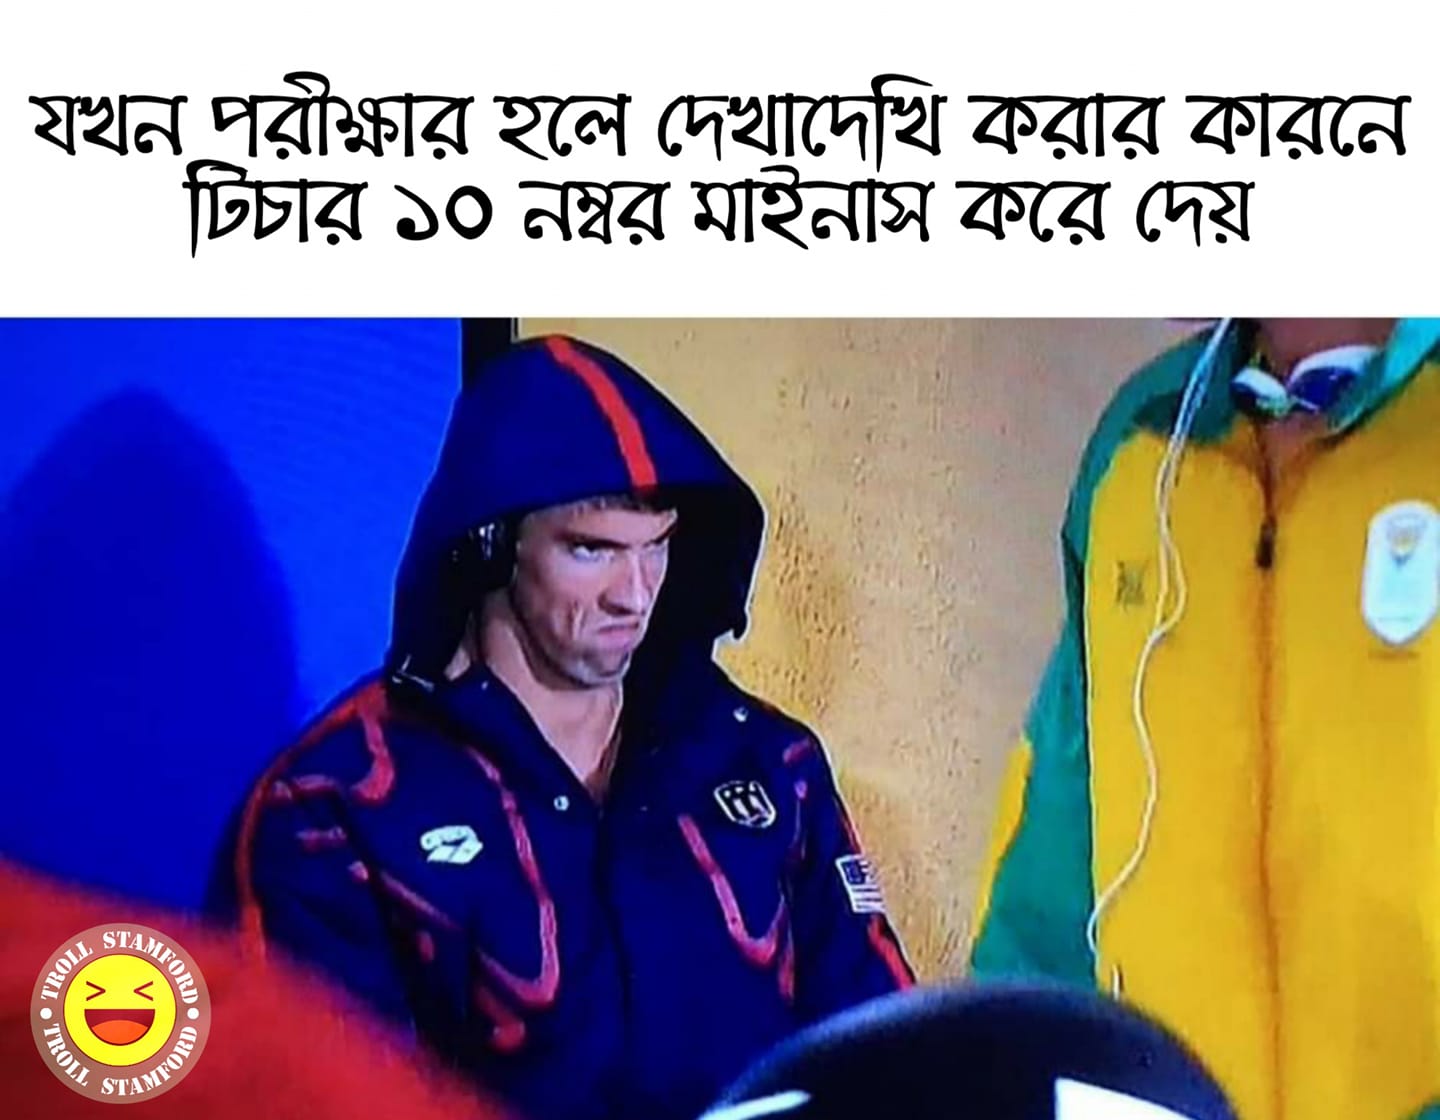
Caption: যখন  পরীক্ষার হলে দেখাদেখি করার কারনে টিচার ১০ নম্বর মাইনাস করে দেয়
Label: non-hate